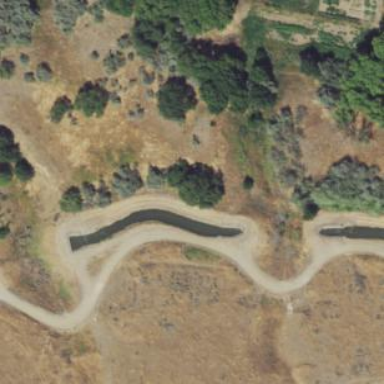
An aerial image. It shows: Canal used for irrigation purposes.